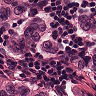
Metastatic tissue present: yes